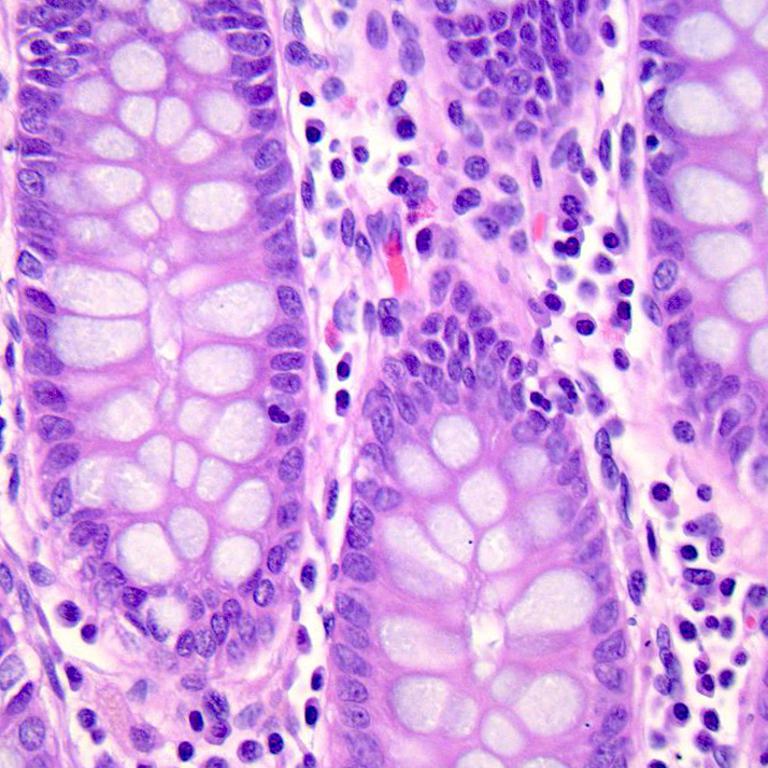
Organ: colon
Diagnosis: benign